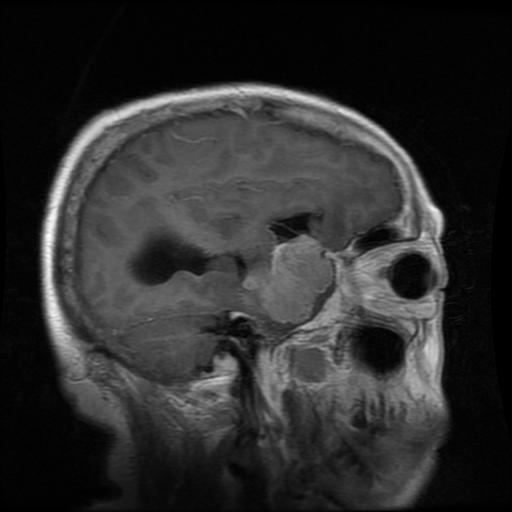
Label: meningioma